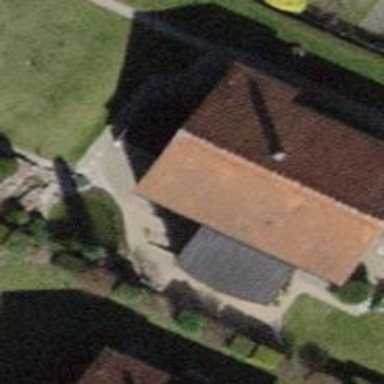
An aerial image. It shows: Building with pitched roof.